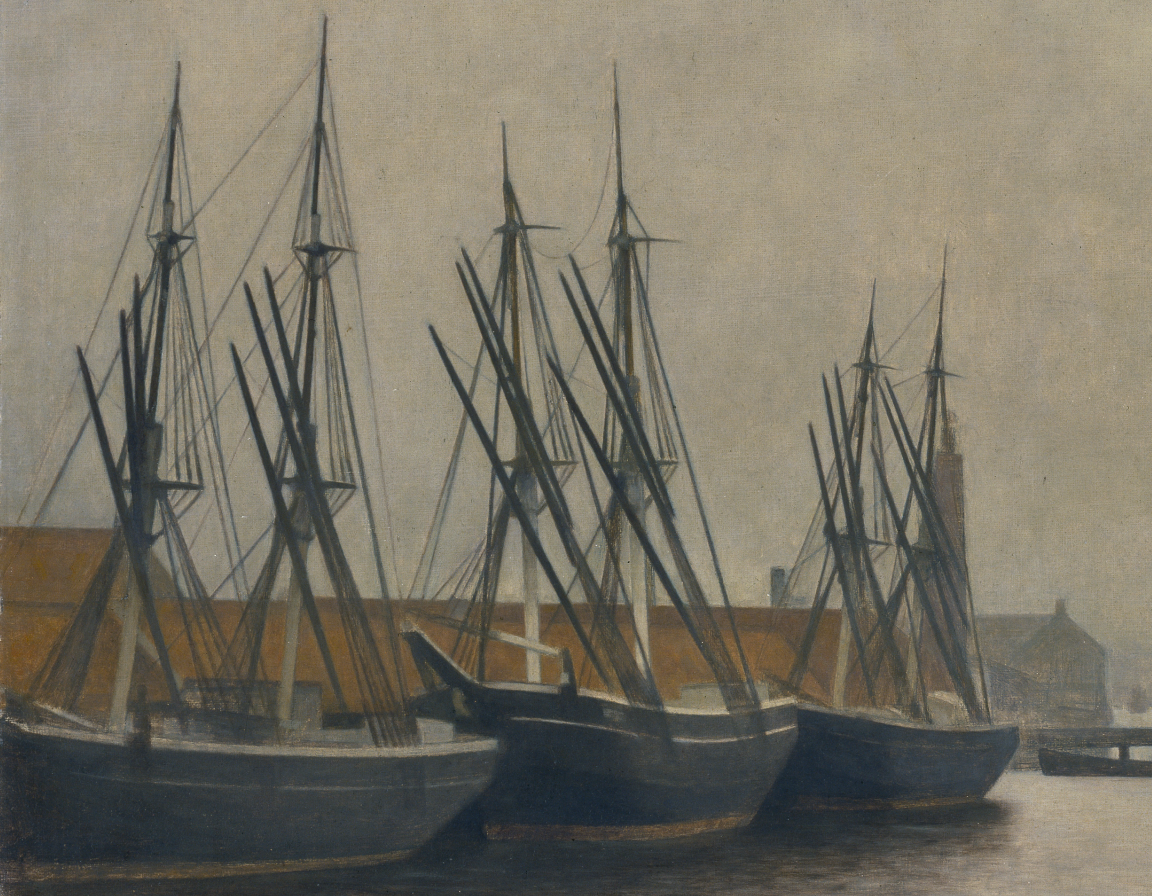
landscape painting, wide, overcast daylight, dark sailing ships moored with crossing masts and rigging dominating frame ochre warehouse and church spire behind harbour buildings right pale grey overcast sky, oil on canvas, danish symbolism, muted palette